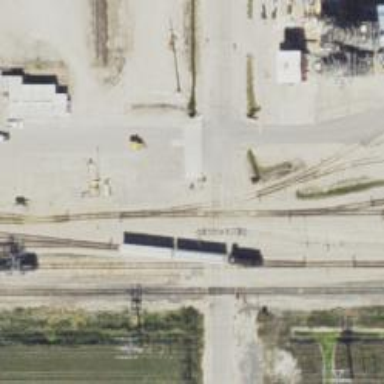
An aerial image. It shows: Rail spur service.